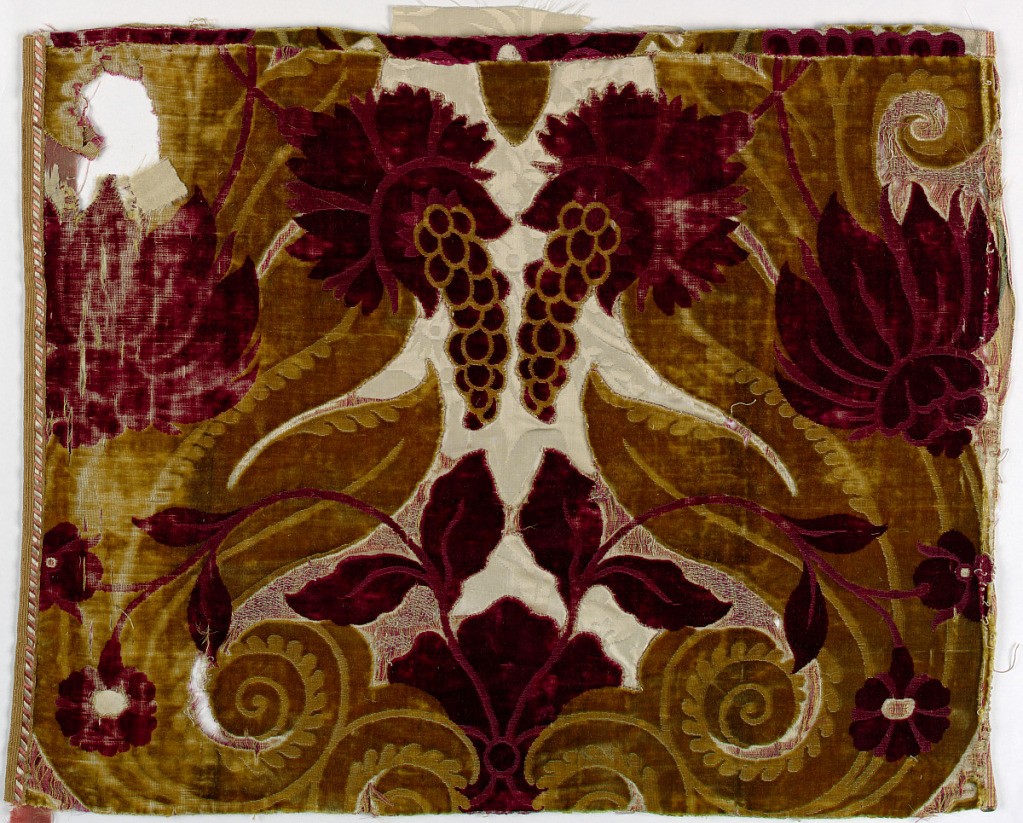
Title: Fragment
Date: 1700–1710
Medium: silk Technique: cut and uncut velvet with satin ground
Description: Mounted and sewn together with 1944-11-1.